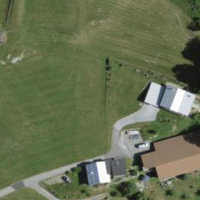
EUNIS habitat code: 24
Species observed at this site:
Helleborus niger